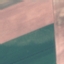
Label: AnnualCrop